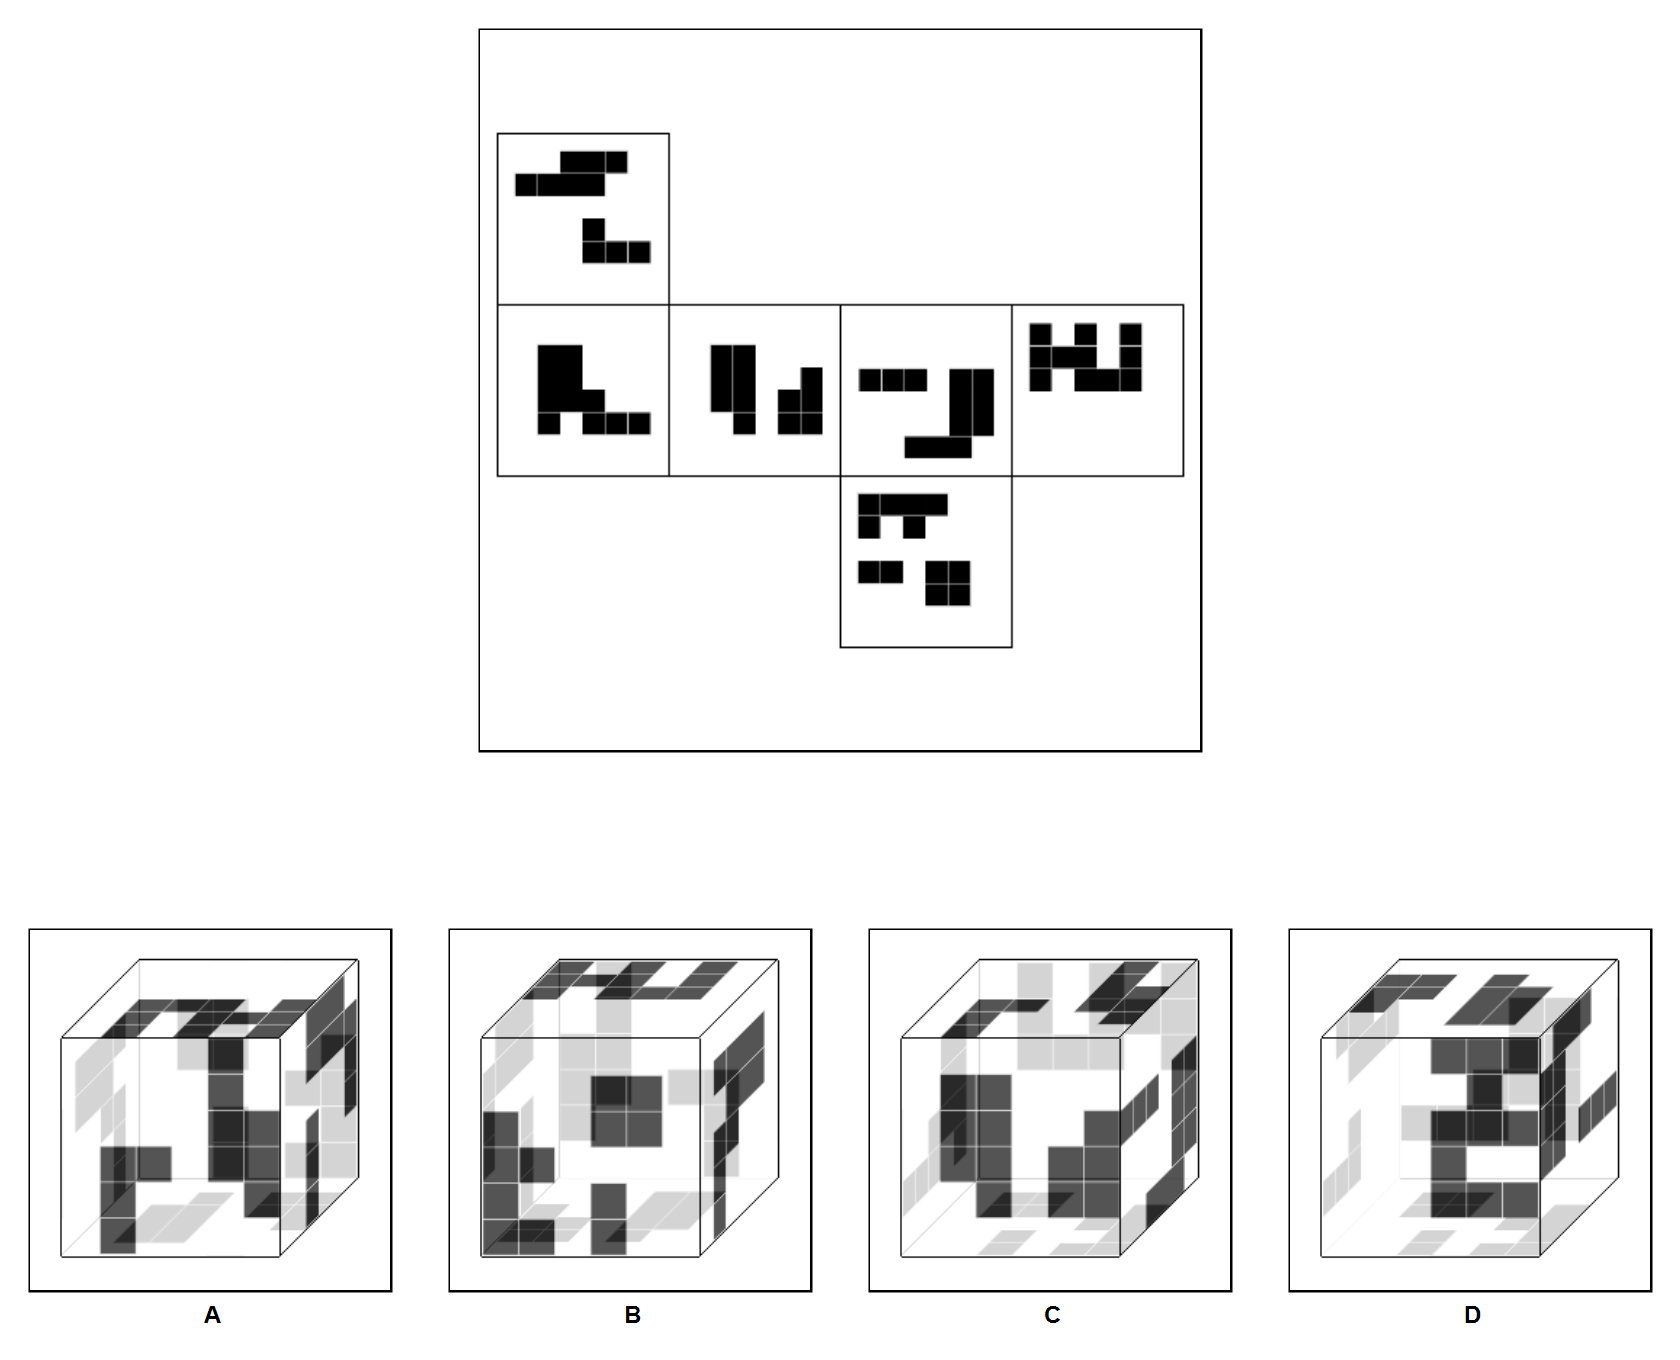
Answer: D